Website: macys
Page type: payment
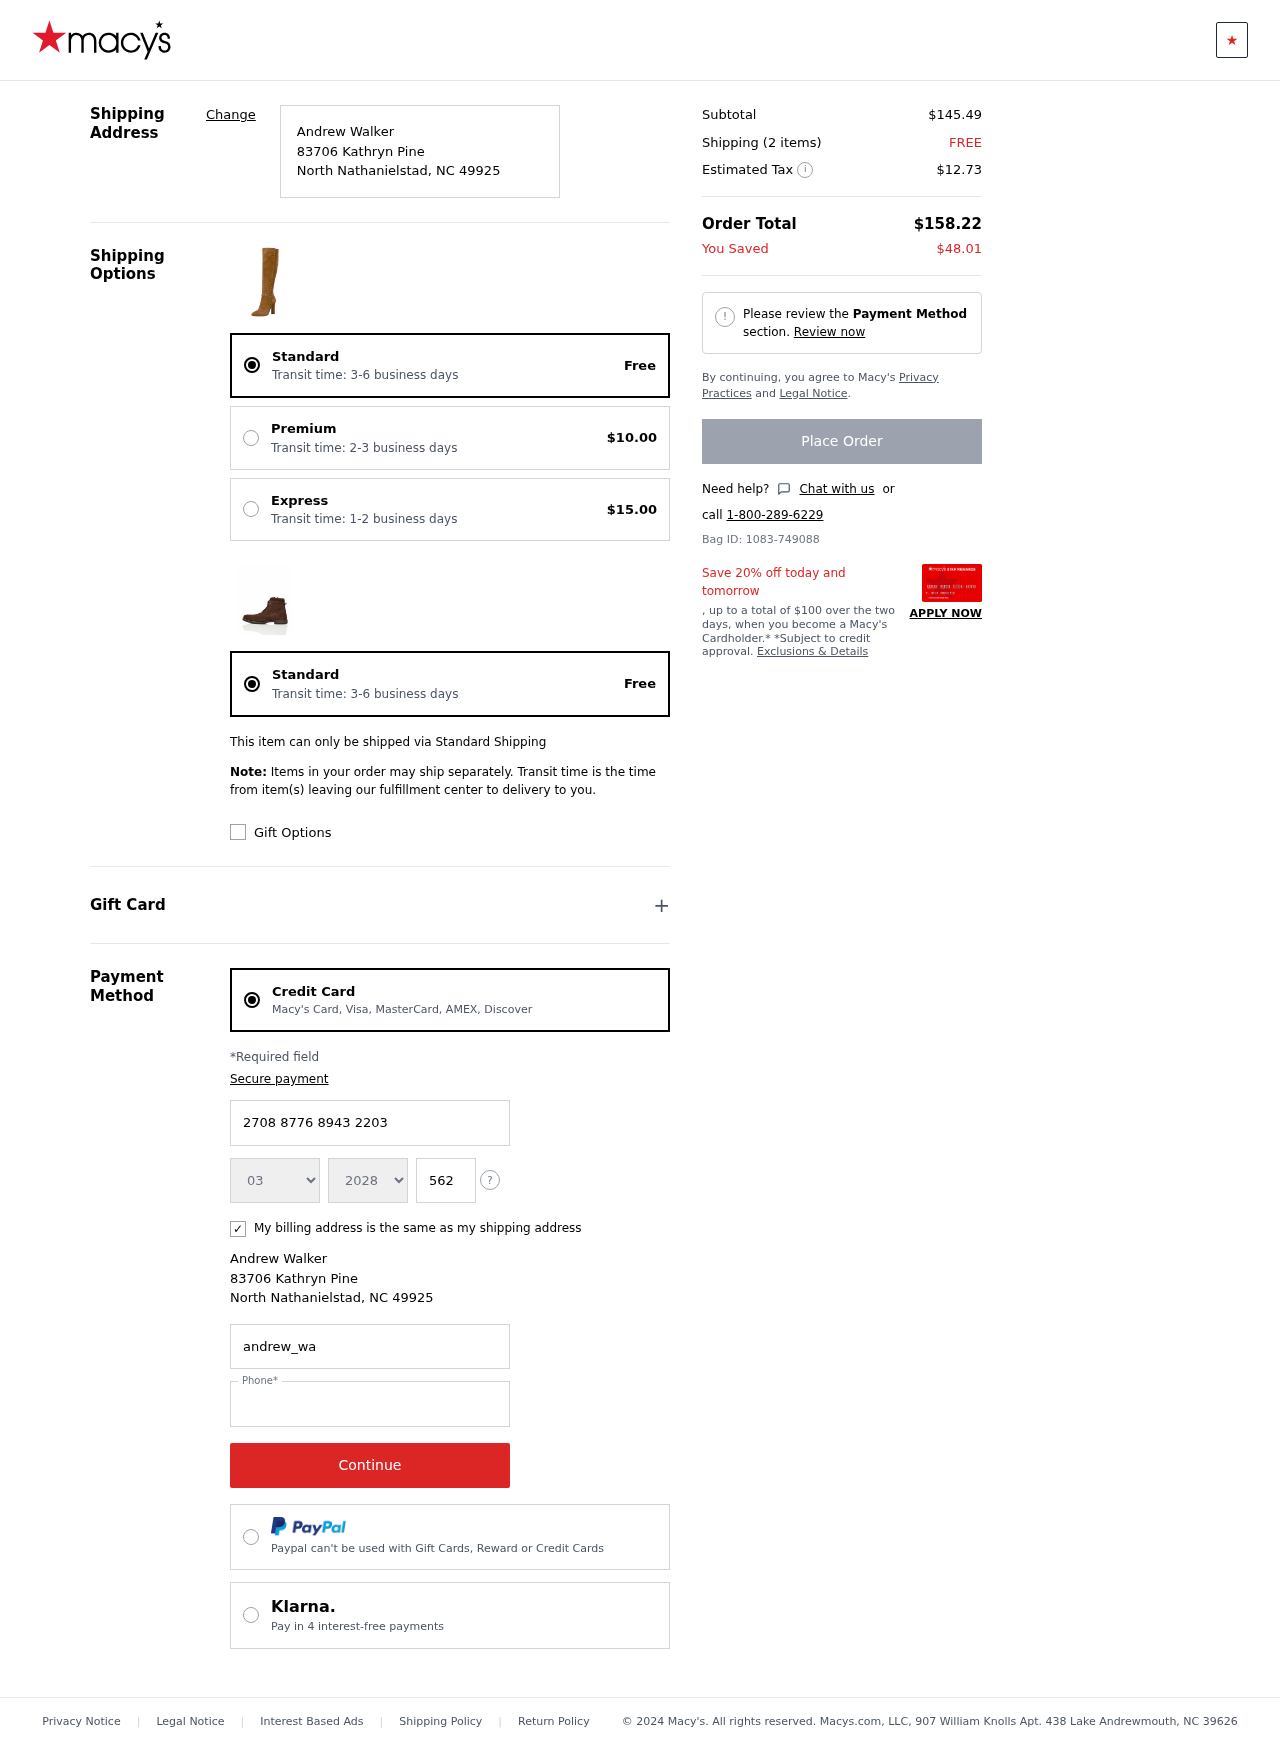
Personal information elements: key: PII_CARD_CVV
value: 562
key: PII_CARD_EXPIRY_MONTH
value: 03
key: PII_CARD_EXPIRY_YEAR
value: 28
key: PII_CARD_NUMBER
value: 2708 8776 8943 2203
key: PII_CITY
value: North Nathanielstad
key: PII_EMAIL
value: andrew_walker@gmail.com
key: PII_FULLNAME
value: Andrew Walker
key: PII_PHONE
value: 9934403990
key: PII_POSTCODE
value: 49925
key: PII_STATE_ABBR
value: NC
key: PII_STREET
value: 83706 Kathryn Pine
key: PII_FULLNAME2
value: Andrew Walker
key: PII_CITY2
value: North Nathanielstad
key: PII_STATE_ABBR2
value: NC
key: PII_POSTCODE_FULL
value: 49925
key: PII_POSTCODE_NUMERIC
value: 49925
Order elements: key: ORDER_DELIVERY_DATE
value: Transit time: 3-6 business days
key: ORDER_SHIPPING_STANDARD
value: Free
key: ORDER_SHIPPING_PREMIUM
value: $10.00
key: ORDER_SHIPPING_EXPRESS
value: $15.00
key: ORDER_DELIVERY_DATE2
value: Transit time: 3-6 business days
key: ORDER_SHIPPING_STANDARD2
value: Free
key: ORDER_SUBTOTAL
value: $145.49
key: ORDER_NUM_ITEMS
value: Shipping (2 items)
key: ORDER_SHIPPING_COST
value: FREE
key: ORDER_TAX
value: $12.73
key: ORDER_TOTAL
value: $158.22
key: ORDER_SAVINGS
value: $48.01
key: ORDER_ID
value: Bag ID: 1083-749088